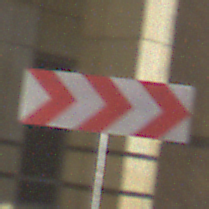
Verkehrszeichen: RichtungstafelnInKurvenGrossLinks
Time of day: MorningAfternoon
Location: Outdoor (Urban)
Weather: PartlyCloudy
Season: NotSpecified
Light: Natural